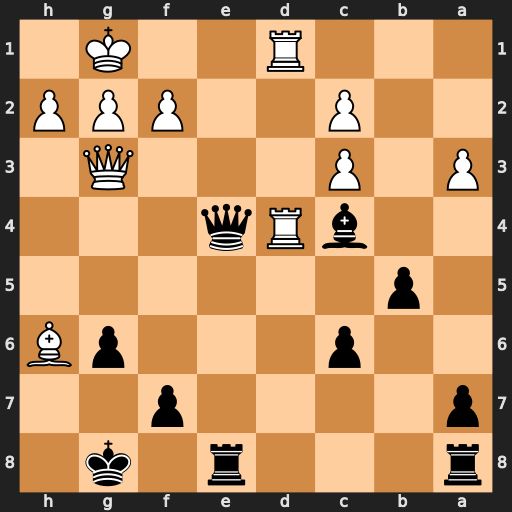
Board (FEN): r3r1k1/p4p2/2p3pB/1p6/2bRq3/P1P3Q1/2P2PPP/3R2K1
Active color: b
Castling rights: -
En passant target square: -
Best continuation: Qe1+ Rxe1 Rxe1#